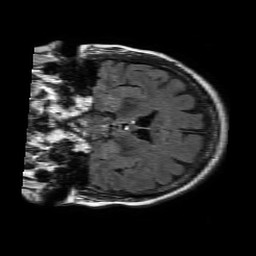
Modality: FLAIR
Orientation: coronal
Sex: female
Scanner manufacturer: philips
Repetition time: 11 s
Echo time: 0.125 s